Field crop: maize
Growth stage: 2
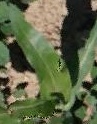
Species: maize